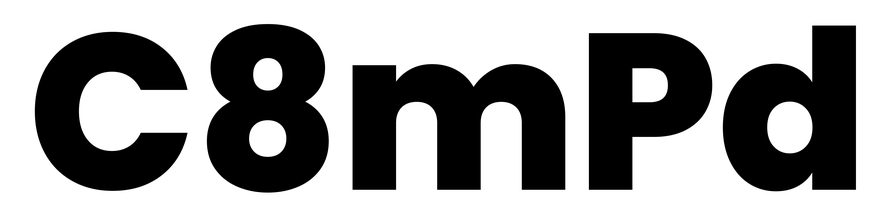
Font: Poppins-ExtraBold